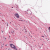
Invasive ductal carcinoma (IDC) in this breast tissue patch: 0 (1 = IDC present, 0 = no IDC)